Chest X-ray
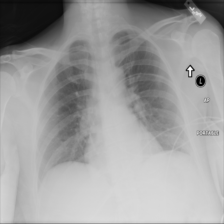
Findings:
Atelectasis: negative
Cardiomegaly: negative
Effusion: negative
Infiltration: negative
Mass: negative
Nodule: negative
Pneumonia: negative
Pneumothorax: negative
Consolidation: negative
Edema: negative
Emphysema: negative
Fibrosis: negative
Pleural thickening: negative
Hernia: negative